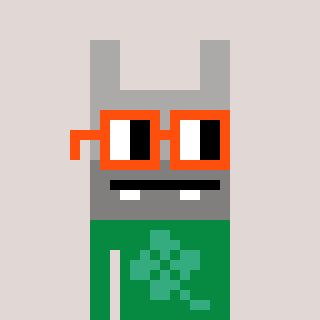
a pixel art character with square orange glasses, a rabbit-shaped head and a green-colored body on a warm background